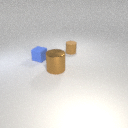
small brown rubber cylinder to the right of large brown metal cylinder